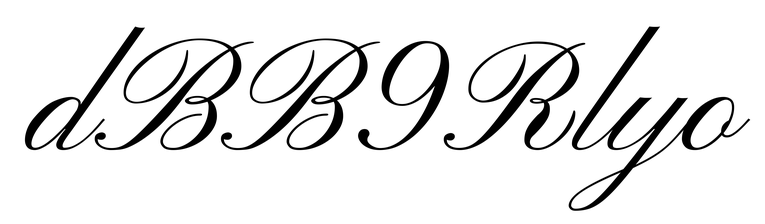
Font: PinyonScript-Regular